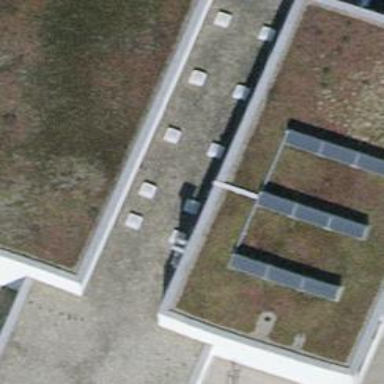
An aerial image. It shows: School building with flat roof.